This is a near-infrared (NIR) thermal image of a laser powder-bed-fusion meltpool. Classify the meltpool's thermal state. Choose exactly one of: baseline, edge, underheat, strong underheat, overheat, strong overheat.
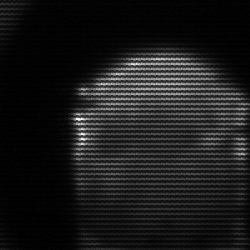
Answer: edge